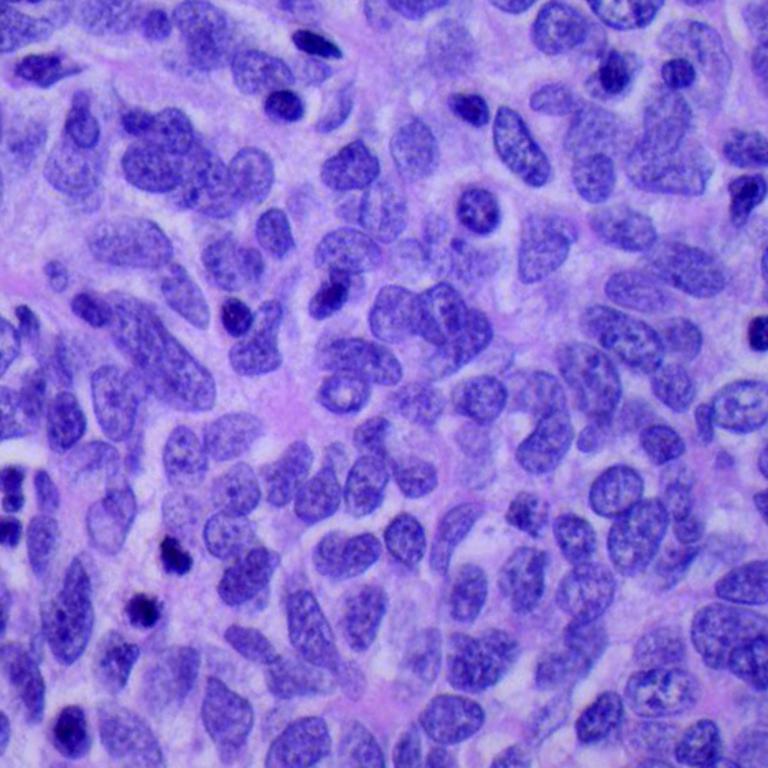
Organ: lung
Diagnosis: squamous carcinomas